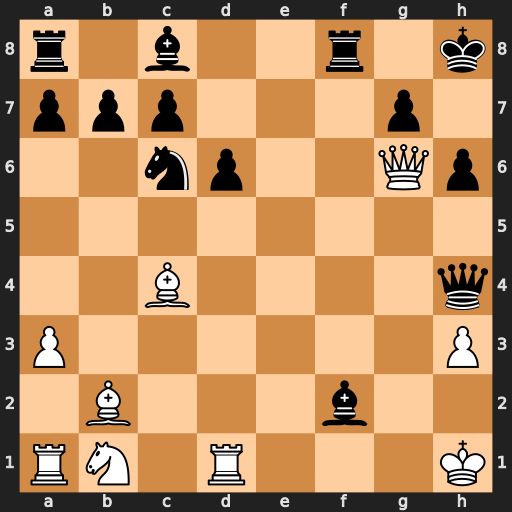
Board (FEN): r1b2r1k/ppp3p1/2np2Qp/8/2B4q/P6P/1B3b2/RN1R3K
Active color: w
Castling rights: -
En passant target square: -
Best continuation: Qxg7#